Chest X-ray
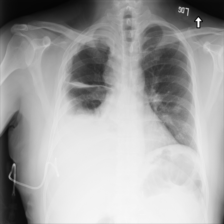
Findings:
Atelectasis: negative
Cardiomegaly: negative
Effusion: positive
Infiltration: negative
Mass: negative
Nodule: positive
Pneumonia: negative
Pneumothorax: negative
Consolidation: negative
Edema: negative
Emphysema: negative
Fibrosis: negative
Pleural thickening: negative
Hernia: negative